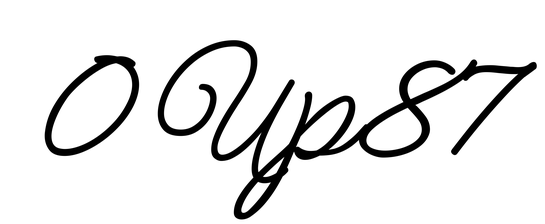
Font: MeowScript-Regular